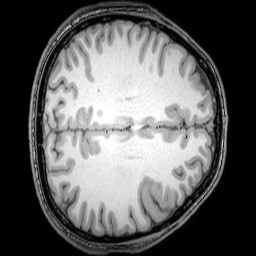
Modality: T1w
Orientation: axial
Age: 24
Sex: male
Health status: healthy
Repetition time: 0.081 s
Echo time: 0.037 s